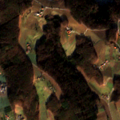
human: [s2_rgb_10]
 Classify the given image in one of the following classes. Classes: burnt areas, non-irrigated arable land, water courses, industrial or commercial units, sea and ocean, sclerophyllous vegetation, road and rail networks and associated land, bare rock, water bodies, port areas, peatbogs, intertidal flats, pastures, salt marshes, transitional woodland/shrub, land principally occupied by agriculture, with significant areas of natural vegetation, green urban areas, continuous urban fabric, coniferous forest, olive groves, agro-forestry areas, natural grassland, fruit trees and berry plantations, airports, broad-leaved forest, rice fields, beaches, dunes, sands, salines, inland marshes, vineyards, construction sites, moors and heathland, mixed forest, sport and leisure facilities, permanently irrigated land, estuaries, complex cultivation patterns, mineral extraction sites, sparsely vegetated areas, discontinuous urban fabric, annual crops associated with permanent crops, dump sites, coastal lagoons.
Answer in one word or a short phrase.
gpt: non-irrigated arable land, complex cultivation patterns, broad-leaved forest, mixed forest